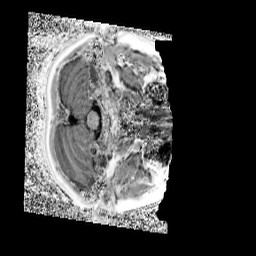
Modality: UNIT1
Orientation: axial
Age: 11
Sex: male
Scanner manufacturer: siemens
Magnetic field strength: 3 T
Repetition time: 4 s
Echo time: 0.00299 s